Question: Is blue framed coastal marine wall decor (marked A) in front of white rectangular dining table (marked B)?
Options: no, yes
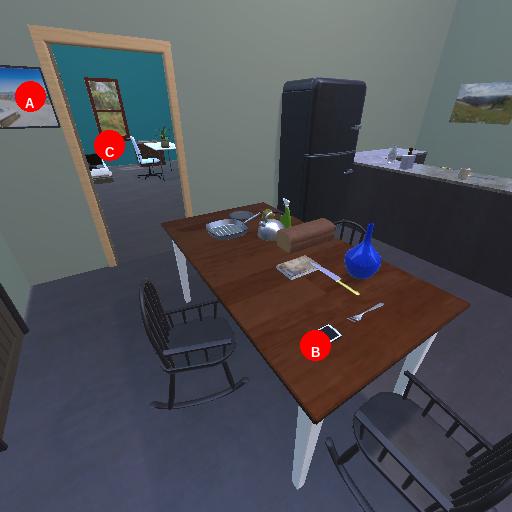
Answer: no